Question: I need some help with splitting an old customer database into customers and addresses
for example:
Lets call the old table 'TB_old'
and the 2 new ones 'new_customer' and 'new_address'
have the following columns:
'''
cust_id, firstname, lastname, address, city, postalcode, phone, email, password
'''
got:
'''
cust_id(new,A_I), firstname, lastname, phone, email, pass, address_id(link to new_address)
'''
got:
'''
address_id(new), address, city, postalcode, cust_id (link to new_customers)
'''
What I already have done:
'''
INSERT INTO new_customers firstname, lastname, phone etc etc
SELECT TB_old.firstname TB_old.lastname etc etc from TB_old
'''
Where I'm stuck at:
I'm stuck at inserting addresses to the new_address while updating it with the relative cust_id and updating the address_id inside new_customer with the relative address.
EDIT: extra image
to make it clear:

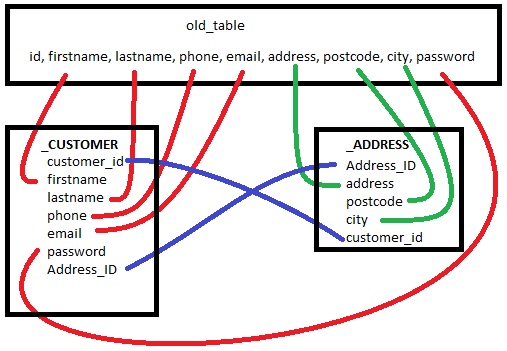
Answer: first thing: Addresses belong to a customer. With that in mind you can do it:
'''
INSERT INTO new_customers
(cust_id, firstname, lastname, phone, email, password)
SELECT
(cust_id, firstname, lastname, phone, email, password)
FROM TB_old;
INSERT INTO new_address
(address_id, cust_id, address, city, postalcode)
SELECT
(null, cust_id, address, city, postalcode)
FROM TB_old;
'''
;-)